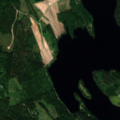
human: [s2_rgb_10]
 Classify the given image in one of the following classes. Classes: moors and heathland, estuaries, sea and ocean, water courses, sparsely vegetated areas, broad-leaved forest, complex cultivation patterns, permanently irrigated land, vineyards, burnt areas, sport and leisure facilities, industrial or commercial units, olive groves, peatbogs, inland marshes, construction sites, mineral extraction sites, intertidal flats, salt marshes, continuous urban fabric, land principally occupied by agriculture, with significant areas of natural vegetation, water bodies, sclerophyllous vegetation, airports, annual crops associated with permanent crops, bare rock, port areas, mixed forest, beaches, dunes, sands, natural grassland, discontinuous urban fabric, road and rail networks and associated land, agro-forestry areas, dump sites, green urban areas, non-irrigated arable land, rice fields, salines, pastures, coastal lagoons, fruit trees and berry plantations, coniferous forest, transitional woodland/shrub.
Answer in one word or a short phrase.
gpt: land principally occupied by agriculture, with significant areas of natural vegetation, broad-leaved forest, mixed forest, water bodies